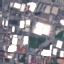
Land use / land cover: Industrial